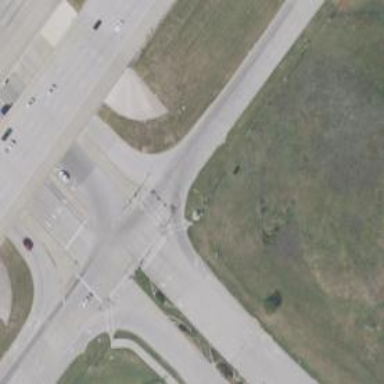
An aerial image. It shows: Secondary link road.